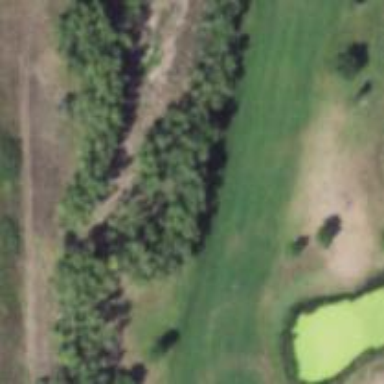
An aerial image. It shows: View of golf hole.